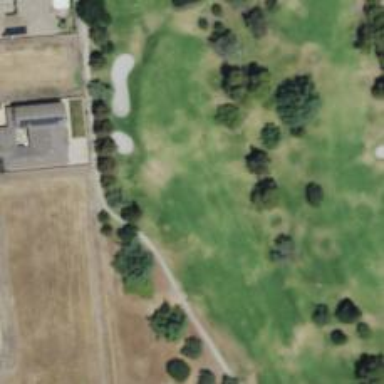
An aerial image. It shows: View of golf hole.